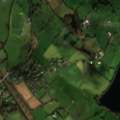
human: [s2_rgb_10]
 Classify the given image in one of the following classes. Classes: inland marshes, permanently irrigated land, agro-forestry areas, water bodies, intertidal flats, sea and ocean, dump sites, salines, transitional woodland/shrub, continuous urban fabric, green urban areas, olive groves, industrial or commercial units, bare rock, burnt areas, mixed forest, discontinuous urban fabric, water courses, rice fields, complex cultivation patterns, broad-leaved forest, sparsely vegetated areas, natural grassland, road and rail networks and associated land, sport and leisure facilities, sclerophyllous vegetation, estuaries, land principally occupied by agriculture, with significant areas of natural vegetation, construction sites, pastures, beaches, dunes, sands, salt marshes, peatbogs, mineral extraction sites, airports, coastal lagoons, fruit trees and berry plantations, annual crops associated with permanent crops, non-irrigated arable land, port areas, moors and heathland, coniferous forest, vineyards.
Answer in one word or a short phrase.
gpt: discontinuous urban fabric, pastures